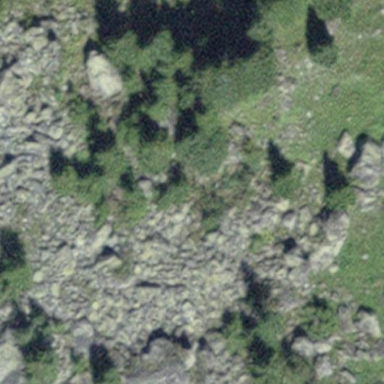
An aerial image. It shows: Natural scree.